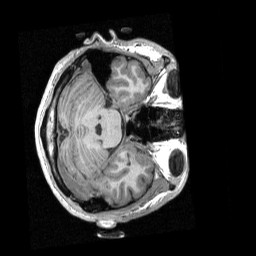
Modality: T1w
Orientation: axial
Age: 25
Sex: male
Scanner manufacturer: siemens
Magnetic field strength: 3 T
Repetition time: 2.3 s
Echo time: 0.00298 s